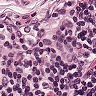
Metastatic tissue present: no